Interaction volume radius: 10 \u00c5
Interaction volume height: 20 \u00c5
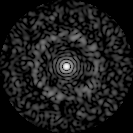
Disorder parameter: 0.8052